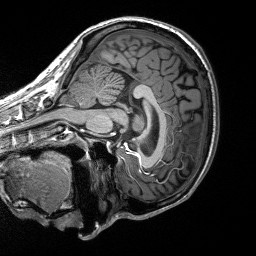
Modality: T1w
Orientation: sagittal
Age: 25
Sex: male
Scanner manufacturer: siemens
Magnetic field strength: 3 T
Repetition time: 2.53 s
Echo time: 0.00219 s